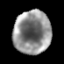
Tissue: prostate
Cell type: Myeloid cells
Senescence score: 0.3461
Nuclear area (px): 1584
Mean DAPI intensity: 141.03